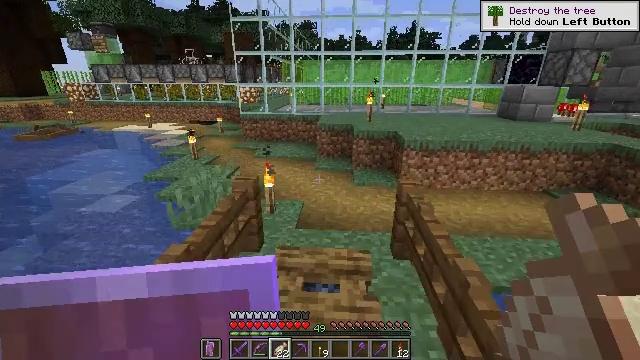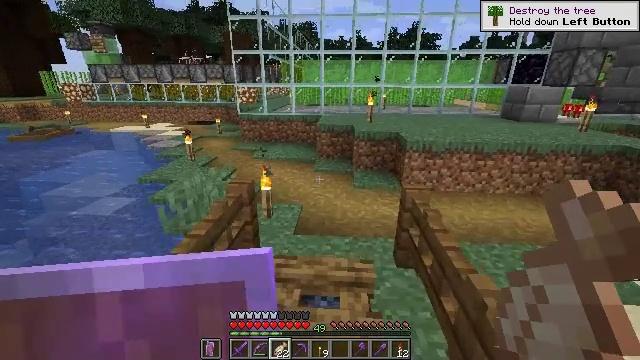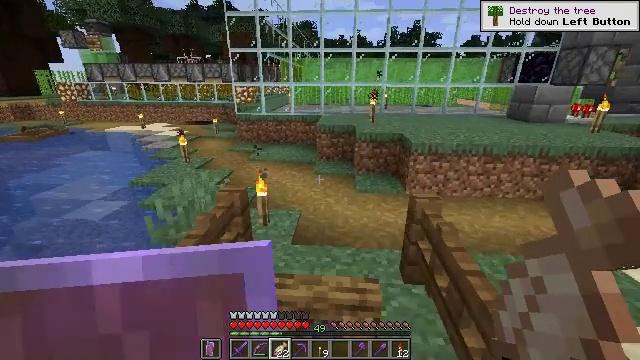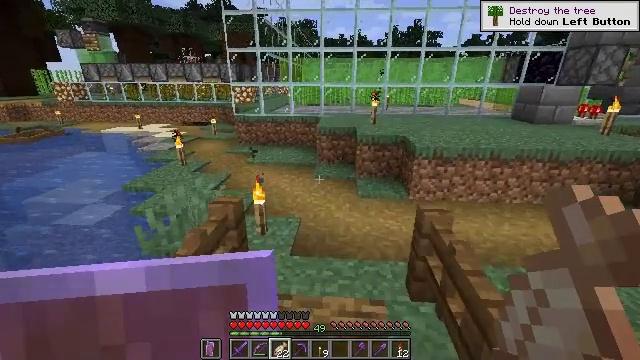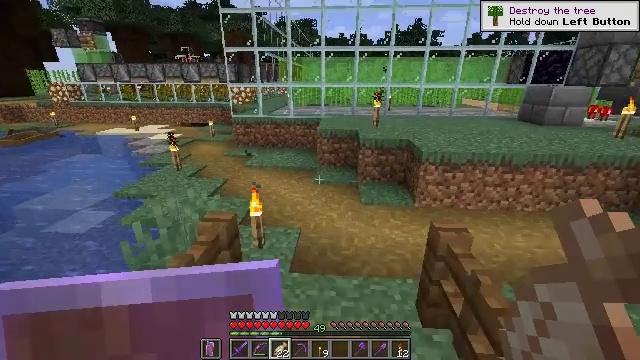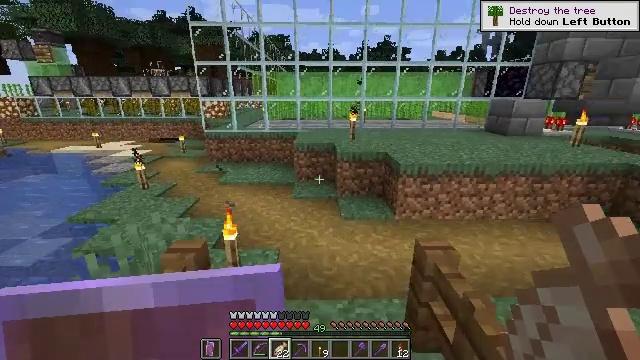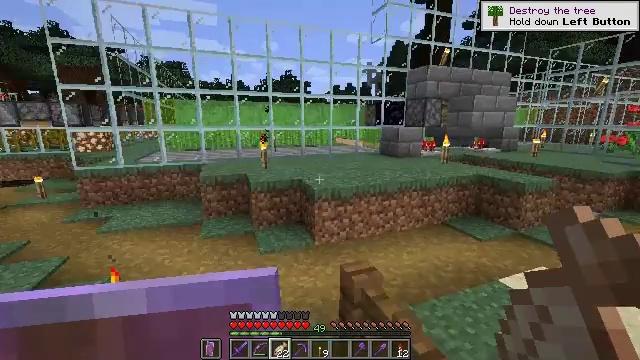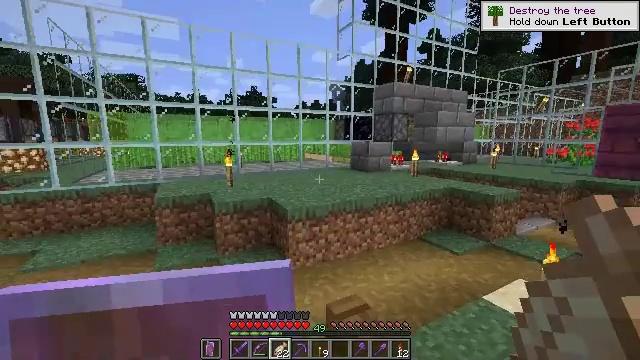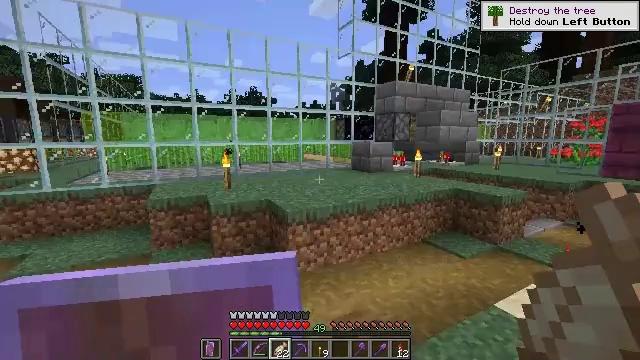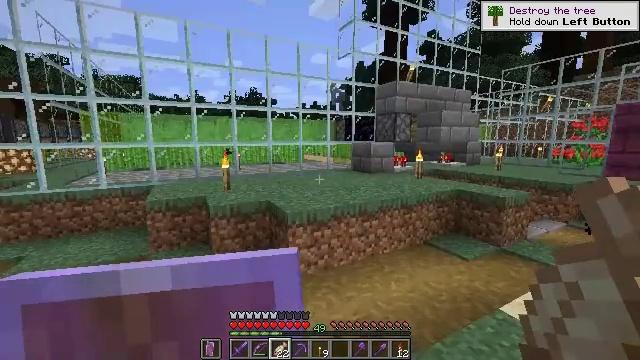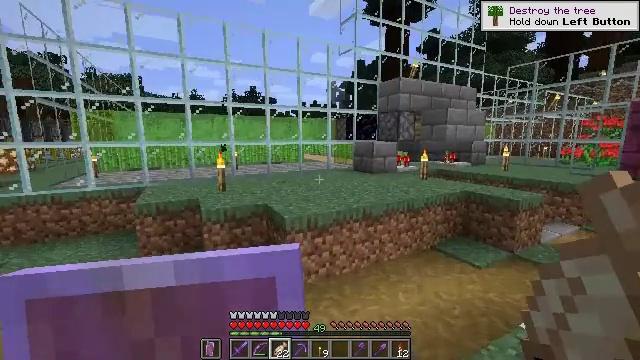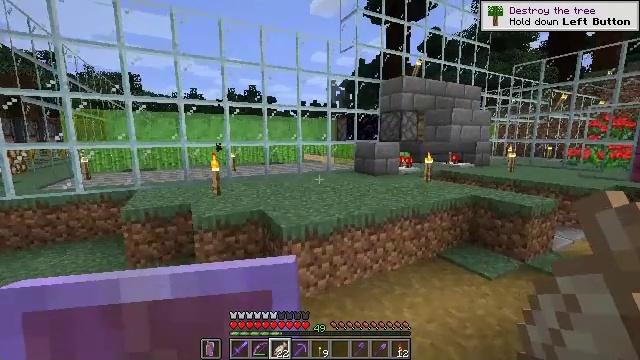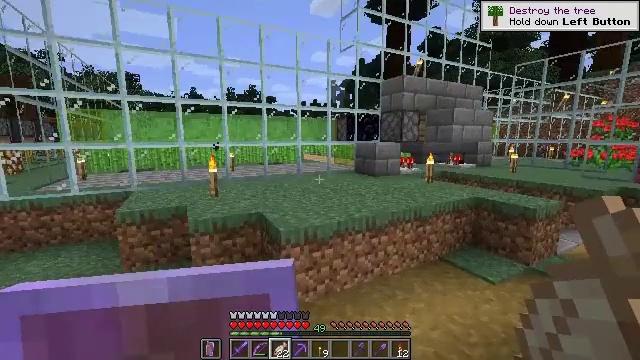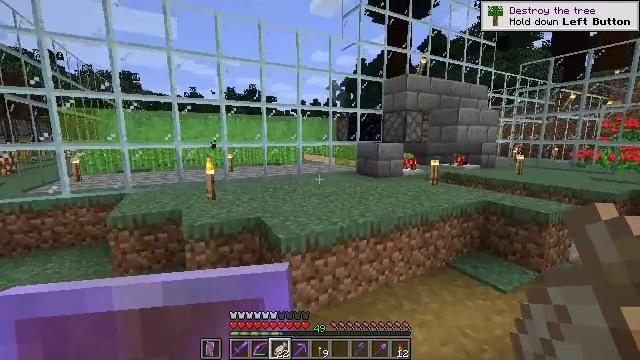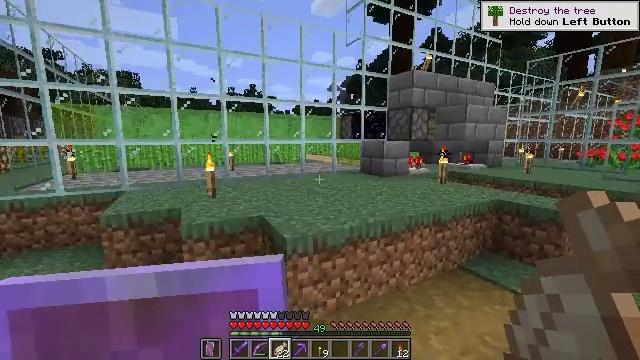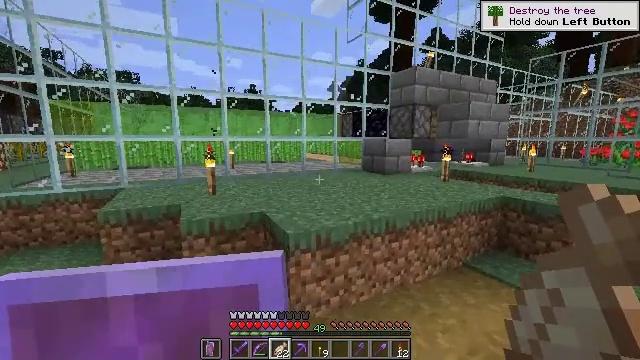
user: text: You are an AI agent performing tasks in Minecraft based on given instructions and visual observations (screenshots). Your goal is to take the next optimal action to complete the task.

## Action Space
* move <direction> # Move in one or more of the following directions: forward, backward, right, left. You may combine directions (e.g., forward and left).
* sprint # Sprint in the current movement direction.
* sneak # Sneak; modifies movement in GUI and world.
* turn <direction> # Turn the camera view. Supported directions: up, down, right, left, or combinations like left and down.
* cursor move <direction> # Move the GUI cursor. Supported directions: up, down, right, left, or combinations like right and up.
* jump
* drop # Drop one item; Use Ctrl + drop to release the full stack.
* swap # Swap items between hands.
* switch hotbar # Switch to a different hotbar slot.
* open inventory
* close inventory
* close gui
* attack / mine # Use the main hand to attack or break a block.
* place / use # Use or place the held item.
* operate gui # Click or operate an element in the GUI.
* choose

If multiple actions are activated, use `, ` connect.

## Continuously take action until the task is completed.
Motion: motion action
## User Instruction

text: Craft the honey block by arranging honey bottles.
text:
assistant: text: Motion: move forward
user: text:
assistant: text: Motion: move forward
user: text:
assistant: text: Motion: move forward
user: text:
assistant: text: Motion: move forward
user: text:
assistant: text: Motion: move forward, turn right and up
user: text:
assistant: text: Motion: move forward, turn right and up
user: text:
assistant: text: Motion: move forward, turn right and up
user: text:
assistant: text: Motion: move forward
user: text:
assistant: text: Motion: move forward
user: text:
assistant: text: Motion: move forward
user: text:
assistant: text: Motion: move forward
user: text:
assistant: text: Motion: move forward
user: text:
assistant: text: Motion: move forward
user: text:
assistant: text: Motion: move forward
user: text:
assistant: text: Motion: move forward
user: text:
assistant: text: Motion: move forward
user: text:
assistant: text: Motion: move forward
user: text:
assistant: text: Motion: move forward, turn right
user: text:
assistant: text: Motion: move forward and move right, turn right and down
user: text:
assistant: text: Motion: move forward and move right, turn right
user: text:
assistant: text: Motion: move forward and move right
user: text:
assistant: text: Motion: move forward and move right
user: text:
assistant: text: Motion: move forward and move right
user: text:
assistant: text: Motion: move forward and move right
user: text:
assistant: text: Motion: move forward
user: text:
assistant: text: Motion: move forward, turn left
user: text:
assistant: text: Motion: move forward
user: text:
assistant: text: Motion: move forward
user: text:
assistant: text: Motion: move forward
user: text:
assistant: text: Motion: move forward, turn left